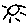
Label: sun